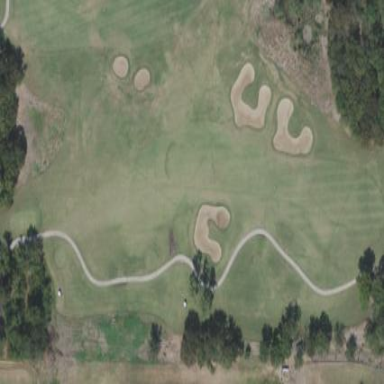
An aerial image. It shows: Golf rough area.